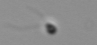
Label: flagellate